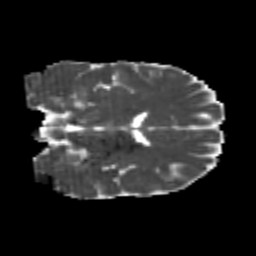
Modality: MD
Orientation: coronal
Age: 22
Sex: male
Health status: healthy
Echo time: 0.074 s